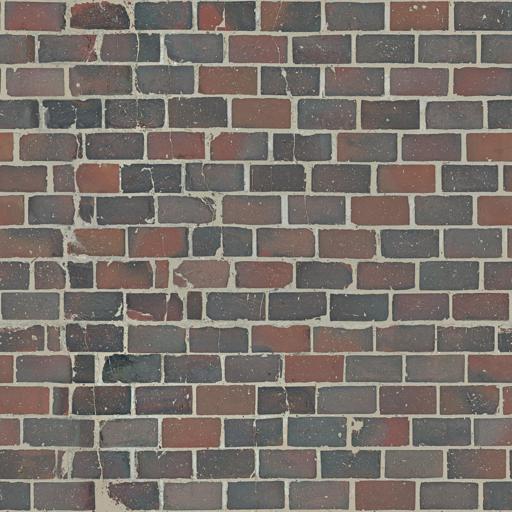
Tags: brown dark paved pavement paving stones red